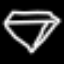
Label: diamond